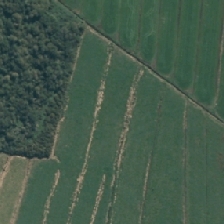
Land cover: herbaceous_freshwater_vege